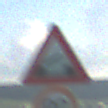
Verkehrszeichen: BeweglicheBruecke
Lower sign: Geschwindigkeit90
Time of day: MorningAfternoon
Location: Outdoor (Nature)
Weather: PartlyCloudy
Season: NotSpecified
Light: Natural